Question: I am still learning to do javascript and django and yesterday I tried to do a simple hello world ajax exercise.
Server logs show that python code is being called but somehow django/python does not return anything when I check the xmlhttp.responseText and responseXML in firebug.
I removed the checking of the http status returned so that code immediately goes to print the output from the server
'''
<html>
<head>
<title>Javascript example 1</title>
<script type="text/javascript">
function doAjax()
{
xmlhttp = new XMLHttpRequest();
xmlhttp.onreadystatechange = function() {
alert("response text: "+xmlhttp.responseText+"
"
+"response XML: "+ xmlhttp.responseXML);
if (xmlhttp.responseText!="") {
$("thediv").innerHTML=xmlhttp.responseText;
}
}
xmlhttp.open("GET","http://127.0.0.1/test/",true);
xmlhttp.send();
}
function $(element){
return document.getElementById(element);
}
</script>
</head>
<body>
<input type="button" value="click me" onClick=javascript:doAjax()>
<br/><br/>
<div id="thediv">
some test
</div>
</body>
</html>
'''
my views.py
'''
from django.http import HttpResponse
def test(request):
response_string="hello"
return HttpResponse(response_string,mimetype='text/plain')
'''
my urls.py
'''
from django.conf.urls.defaults import *
from project1.views import test
# Uncomment the next two lines to enable the admin:
# from django.contrib import admin
# admin.autodiscover()
urlpatterns = patterns('',
(r'^test/$', test)
# Example:
# (r'^project1/', include('project1.foo.urls')),
# Uncomment the admin/doc line below and add 'django.contrib.admindocs'
# to INSTALLED_APPS to enable admin documentation:
# (r'^admin/doc/', include('django.contrib.admindocs.urls')),
# Uncomment the next line to enable the admin:
# (r'^admin/', include(admin.site.urls)),
)
'''
Here is the code in action

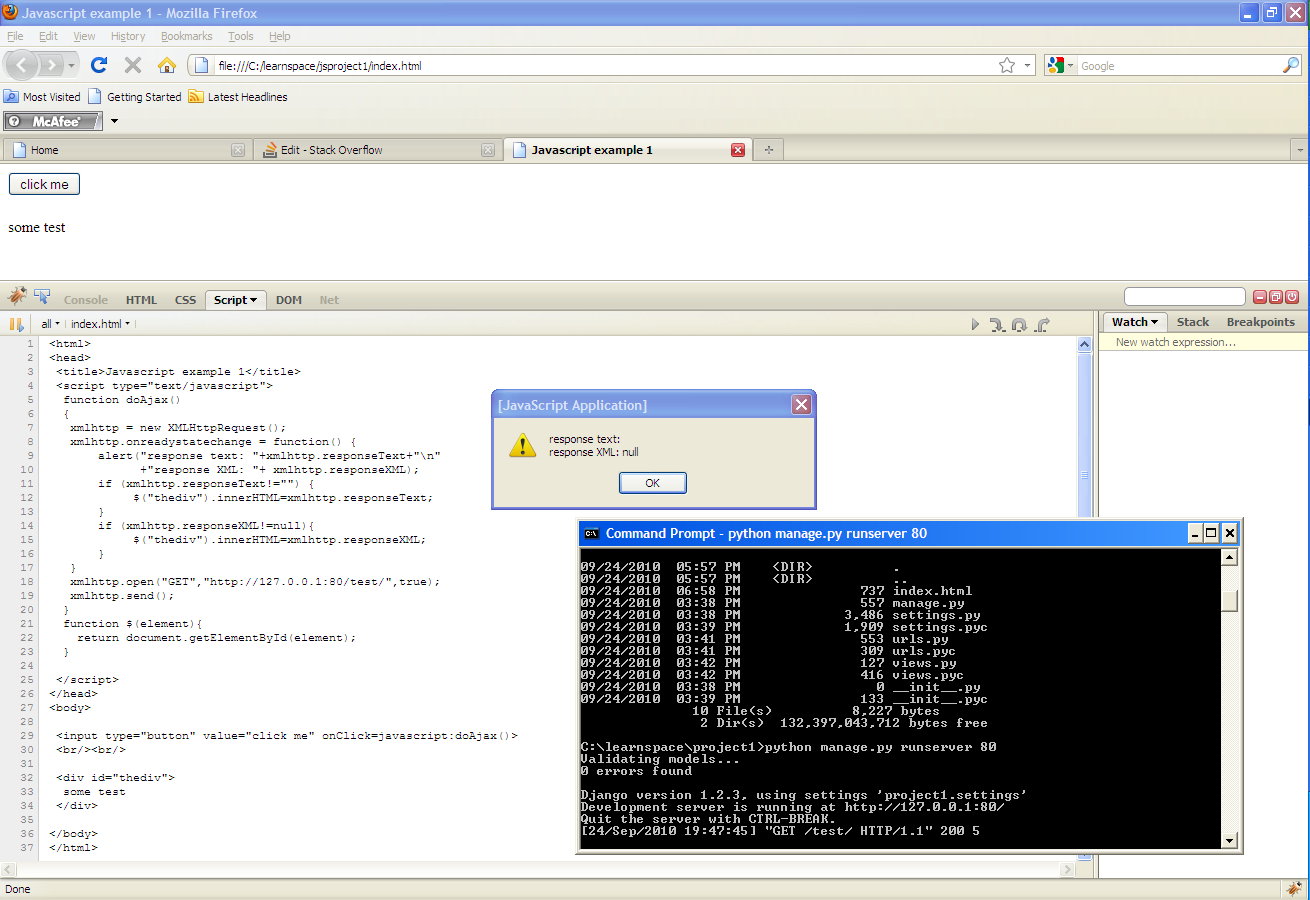
Answer: Its good to use core JavaScript when learning but you should definitely use some framework such as 'jQuery' or 'Prototype' as you progress. Frameworks allow to keep your code concise, develop faster and also insulate you from the cross-browser compatibility issues.
Using jQuery your code would have been something like this:
'''
<html>
<head>
<title>Javascript example 1</title>
<script type="text/javascript" src="http://ajax.googleapis.com/ajax/libs/jquery/1.4.2/jquery.min.js"></script>
<script type="text/javascript">
function doAjax()
{
$.ajax({
url: 'http://localhost:8000/test/',
success: function(data) {
$('#thediv').html(data); //jQuery equivalent of document.getElementById('thediv').innerHTML = data
}
});
}
</script>
</head>
<body>
<input type="button" value="click me" onClick="javascript:doAjax()"/>
<br/><br/>
<div id="thediv">
some test
</div>
</body>
</html>
'''
Since jQuery provides with a default '$()' function, you do not need to define them in your code in case you use the framework.
Though this answer is slightly off-track, I hope it will be useful to you.